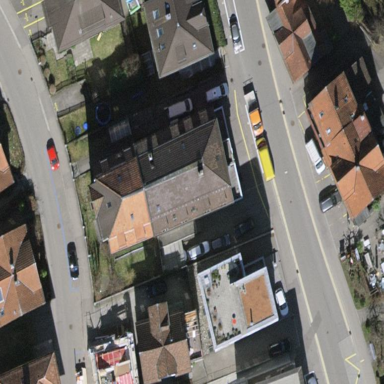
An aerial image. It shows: Apartment building.